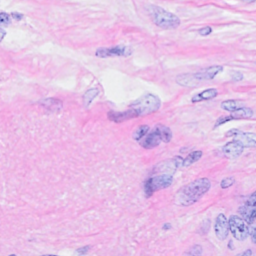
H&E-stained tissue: Breast